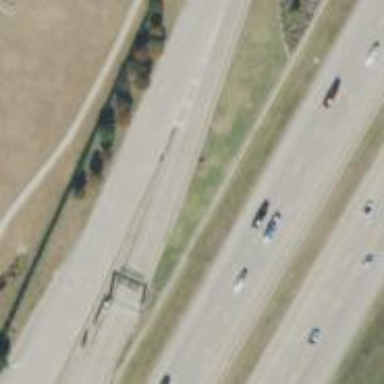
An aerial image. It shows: Secondary road with frontage road alongside.